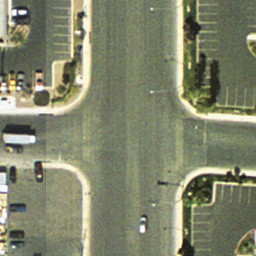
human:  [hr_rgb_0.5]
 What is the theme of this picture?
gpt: intersection